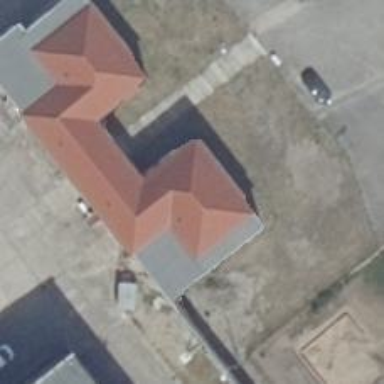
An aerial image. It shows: View of roof with edges.